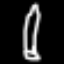
Label: pencil